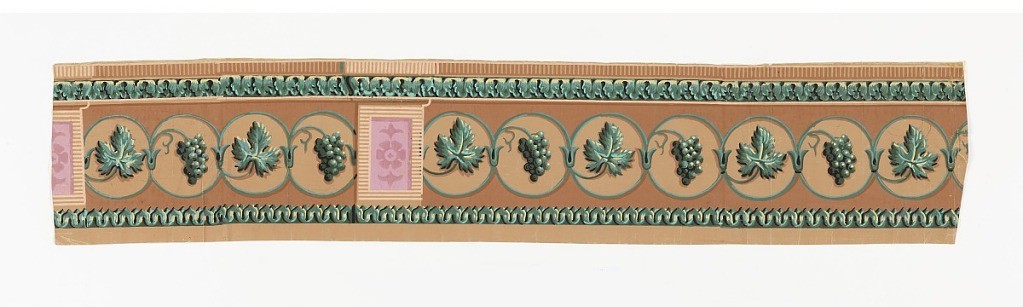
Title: Border
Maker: Jacquemart & Bénard, France
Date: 1800–1830
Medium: Block-printed on handmade paper
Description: On light brown ground, contiguous circles of green with alternating green grapes and leaves springing the circles to fill their lighter brown centers. Circles interupted by panels with flattened flower patterns in pink. Architectonic border of acanthus above and pointed leaves along bottom in same colorings as major motifs: shaded greens and yellows with black.